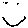
Label: smiley face